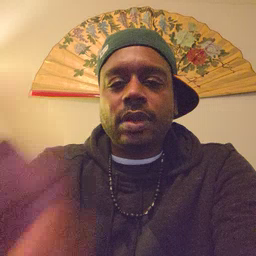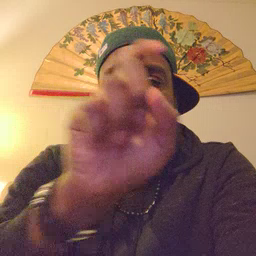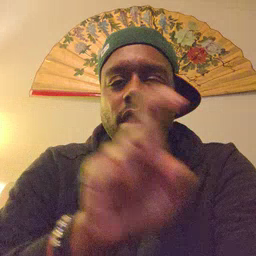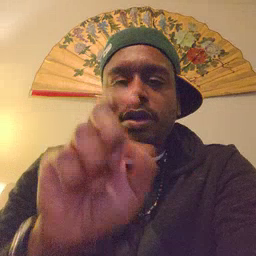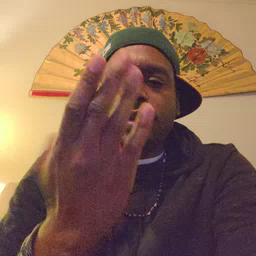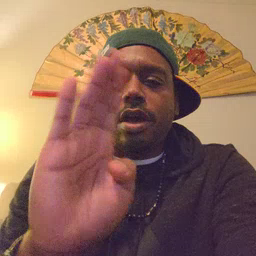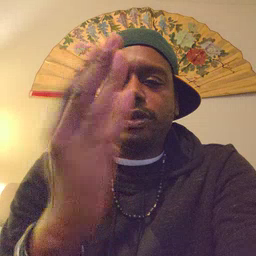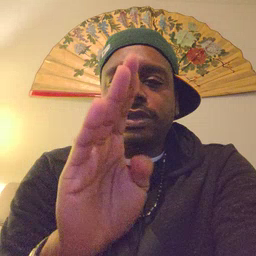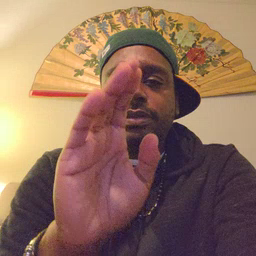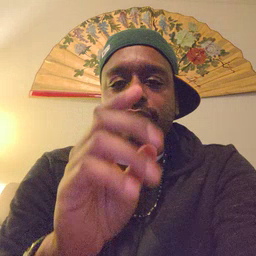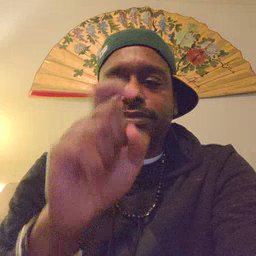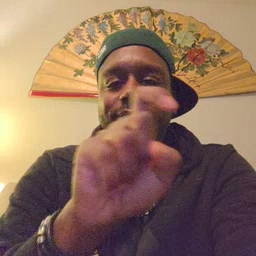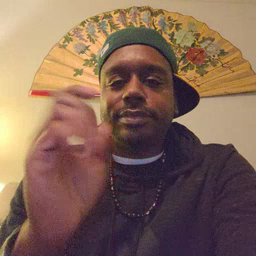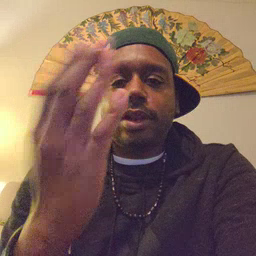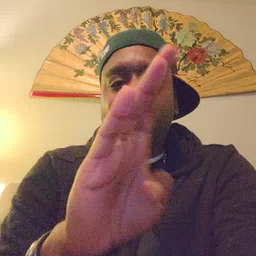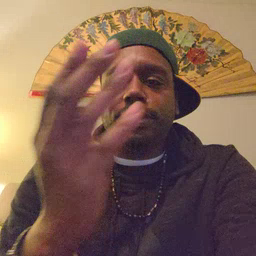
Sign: closet